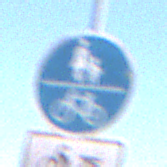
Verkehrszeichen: GemeinsamerGehUndRadweg
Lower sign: EinspurigeFahrzeugeFrei2
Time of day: Midday
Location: Outdoor (Nature)
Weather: Clear
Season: NotSpecified
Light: Natural